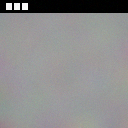
Screen state: on